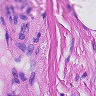
Metastatic tissue present: yes